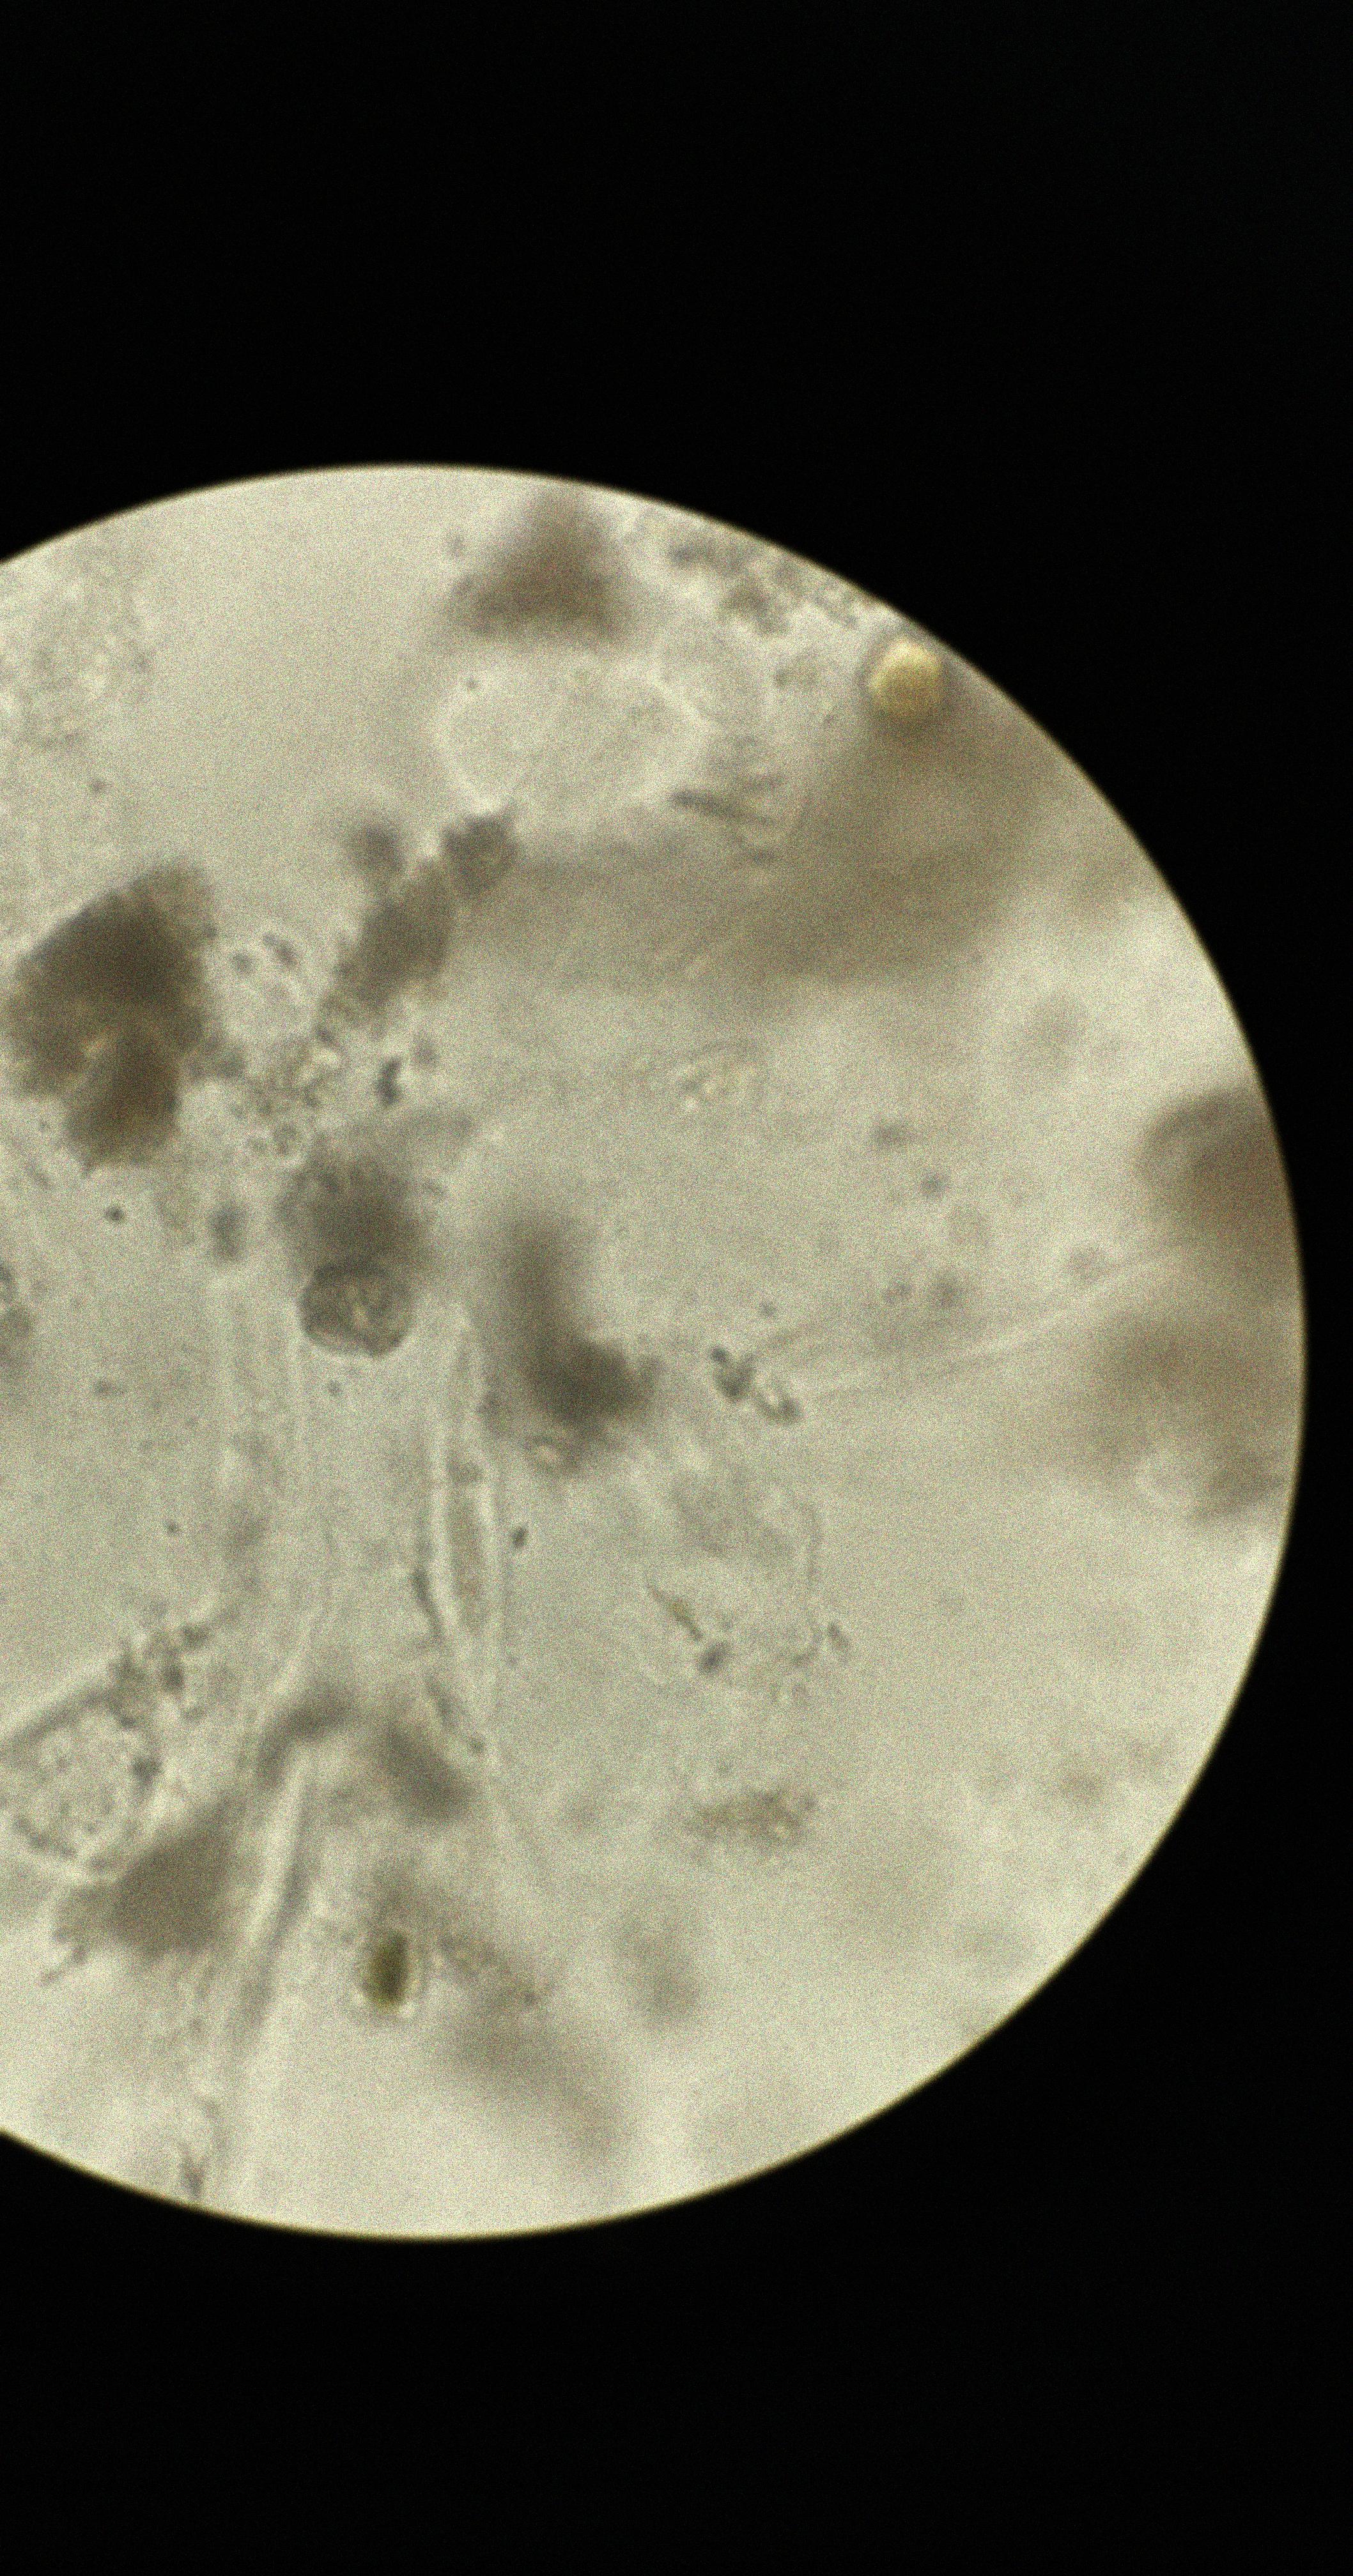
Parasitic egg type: Hymenolepis nana